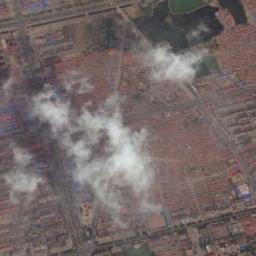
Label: cloud